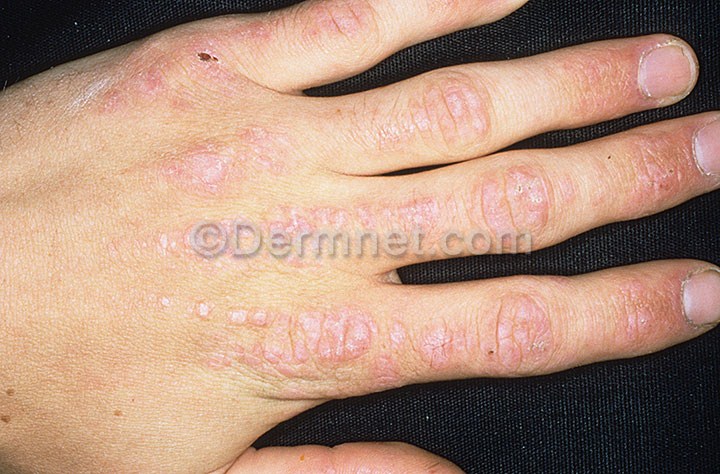
Disease: Lupus and other Connective Tissue diseases